Interaction volume radius: 5 \u00c5
Interaction volume height: 15 \u00c5
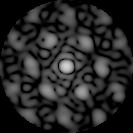
Disorder parameter: 0.4842